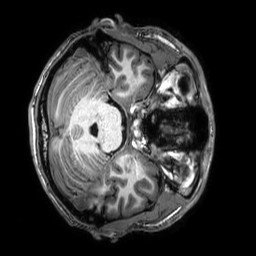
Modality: T1w
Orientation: axial
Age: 23
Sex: male
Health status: healthy
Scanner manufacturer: philips
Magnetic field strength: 3 T
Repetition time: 0.009 s
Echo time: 0.003996 s